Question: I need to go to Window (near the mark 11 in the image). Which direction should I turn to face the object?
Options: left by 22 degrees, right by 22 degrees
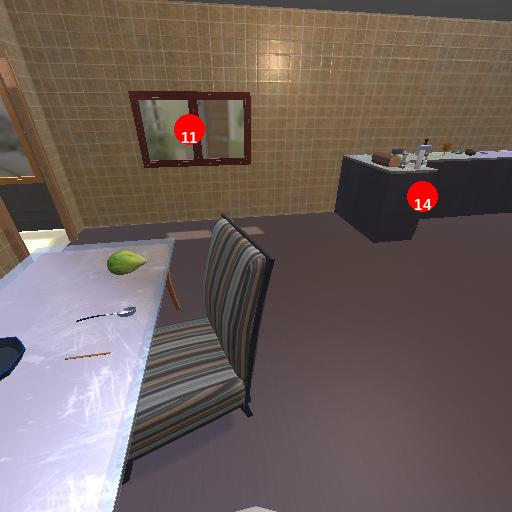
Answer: left by 22 degrees